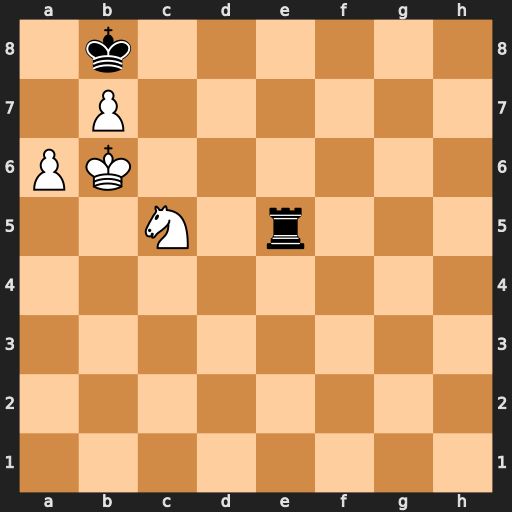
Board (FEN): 1k6/1P6/PK6/2N1r3/8/8/8/8
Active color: w
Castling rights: -
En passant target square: -
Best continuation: a7#